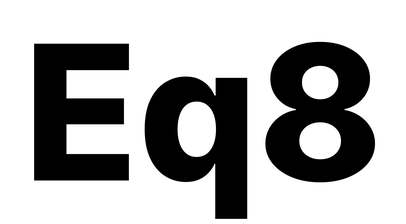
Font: Inter_ExtraBold